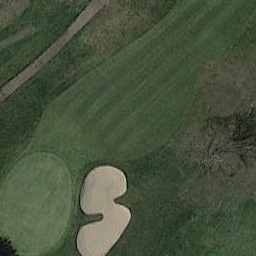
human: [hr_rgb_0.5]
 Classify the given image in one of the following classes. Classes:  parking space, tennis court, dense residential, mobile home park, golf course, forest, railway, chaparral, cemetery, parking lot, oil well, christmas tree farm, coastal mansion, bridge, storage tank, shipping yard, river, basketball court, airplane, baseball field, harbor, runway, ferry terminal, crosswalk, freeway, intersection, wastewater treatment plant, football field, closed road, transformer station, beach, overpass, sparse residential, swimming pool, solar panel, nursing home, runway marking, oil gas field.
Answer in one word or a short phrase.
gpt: golf course